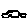
Label: car